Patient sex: M
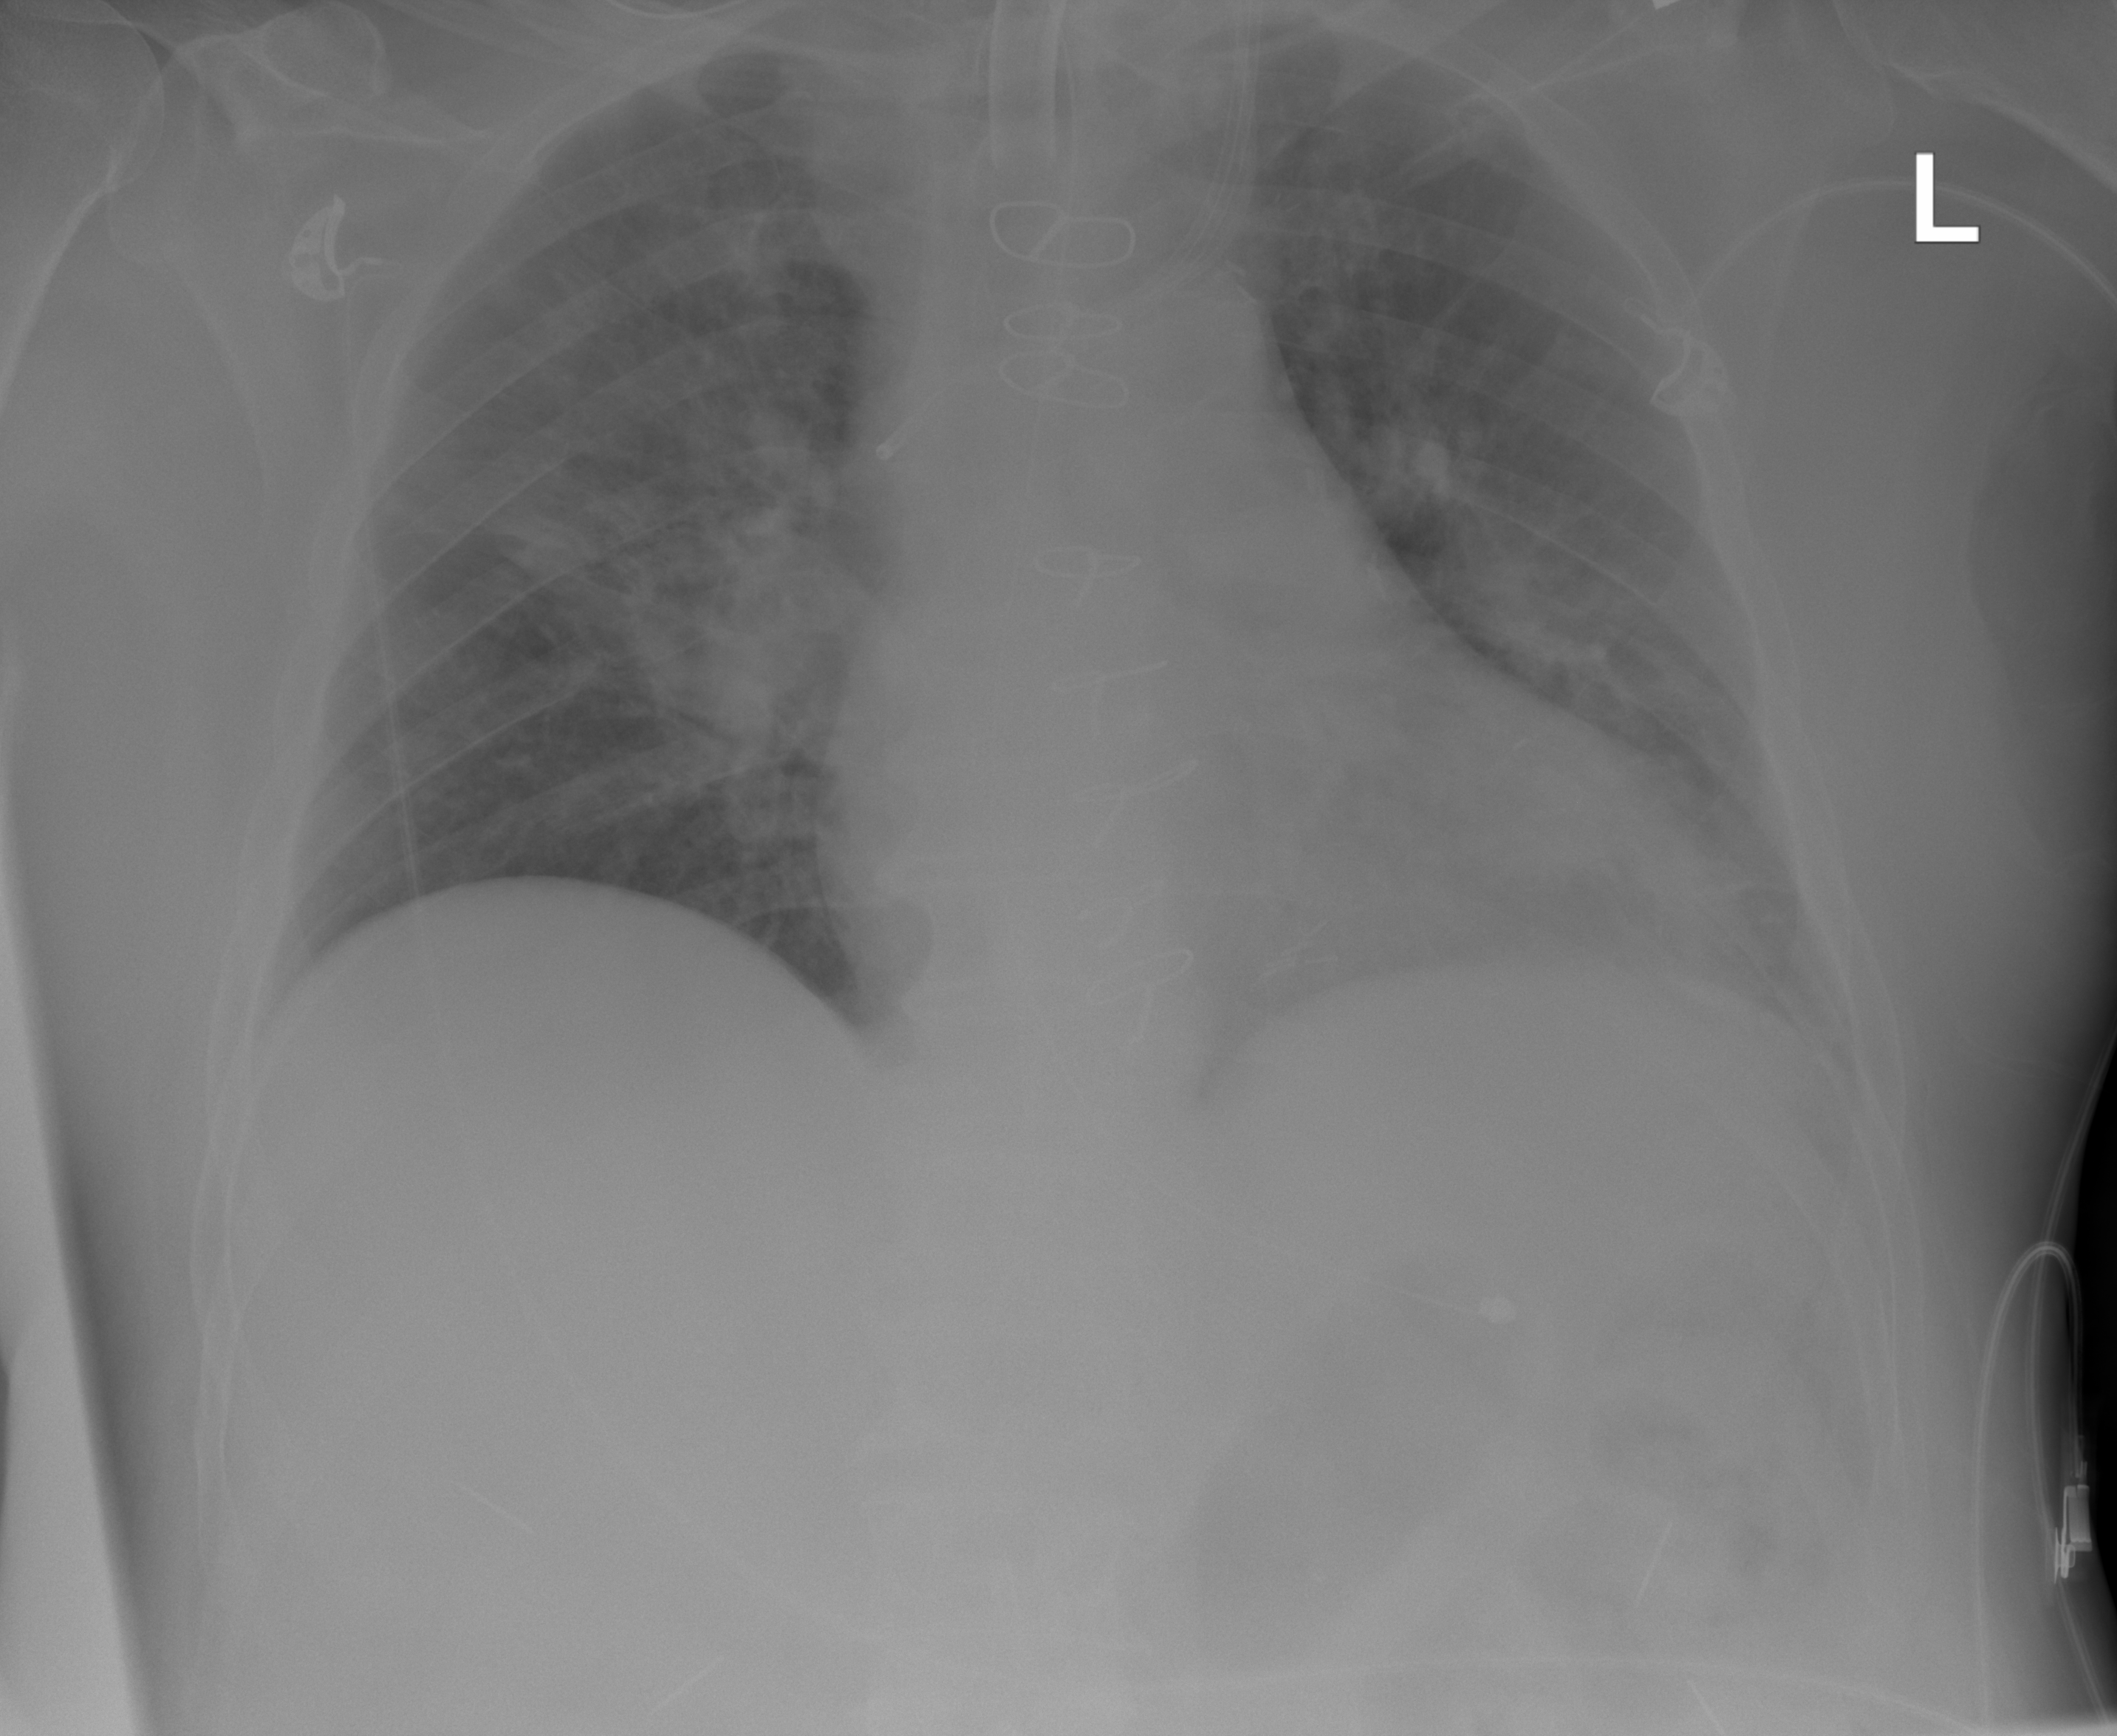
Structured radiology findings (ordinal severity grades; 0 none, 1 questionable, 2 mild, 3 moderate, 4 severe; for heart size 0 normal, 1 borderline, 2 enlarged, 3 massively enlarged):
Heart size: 2
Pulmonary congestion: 0
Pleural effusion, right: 0
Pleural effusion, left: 0
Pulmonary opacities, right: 2
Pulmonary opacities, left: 2
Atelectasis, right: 2
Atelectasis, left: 0